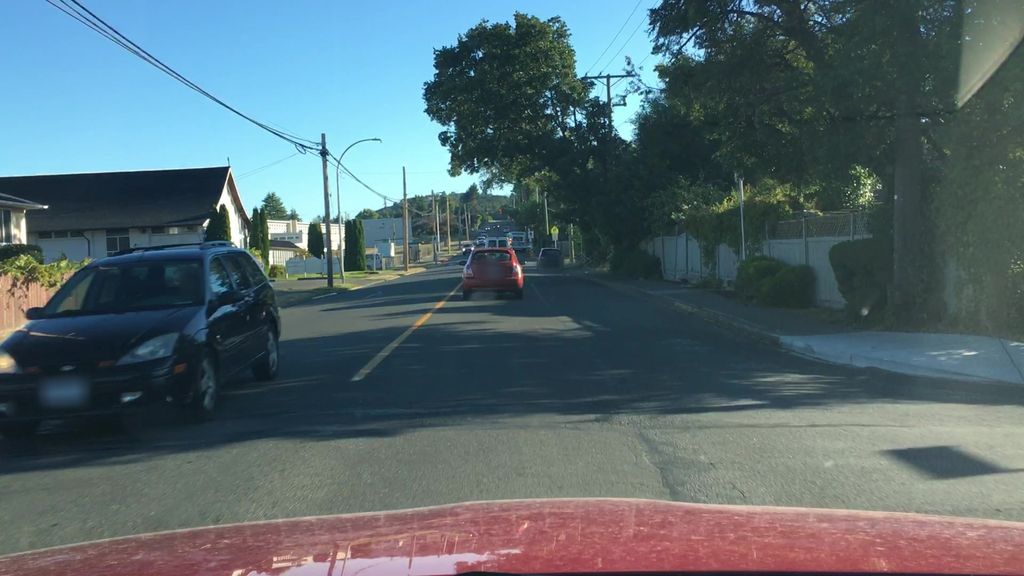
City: victoria